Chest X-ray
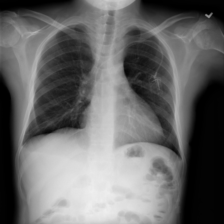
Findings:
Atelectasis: negative
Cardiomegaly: negative
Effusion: negative
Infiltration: negative
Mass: negative
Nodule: negative
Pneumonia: negative
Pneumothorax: negative
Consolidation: negative
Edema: negative
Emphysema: negative
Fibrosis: negative
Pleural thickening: negative
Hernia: negative